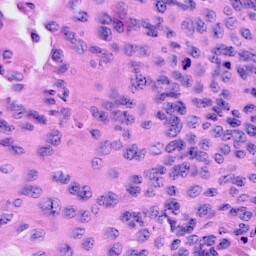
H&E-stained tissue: Cervix